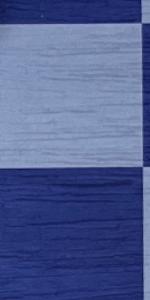
Label: Empty